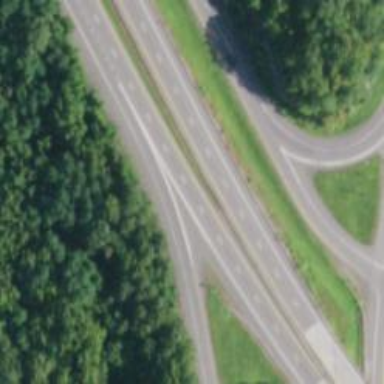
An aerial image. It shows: Asphalt road classified as primary highway with expressway characteristics.